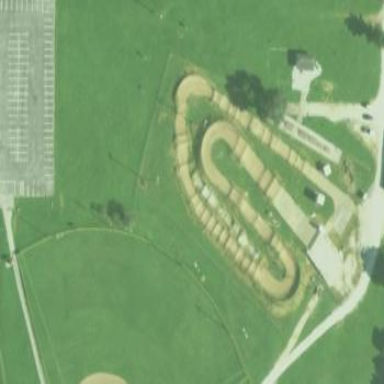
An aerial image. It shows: Dirt track in leisure land area designed for BMX sports.